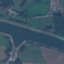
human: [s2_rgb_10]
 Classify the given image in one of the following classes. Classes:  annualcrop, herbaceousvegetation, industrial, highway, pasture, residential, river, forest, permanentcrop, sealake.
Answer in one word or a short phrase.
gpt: River